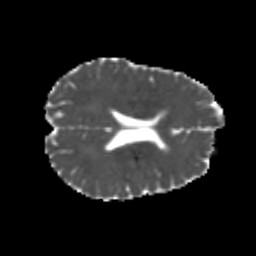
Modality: MD
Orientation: axial
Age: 22
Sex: male
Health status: healthy
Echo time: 0.074 s